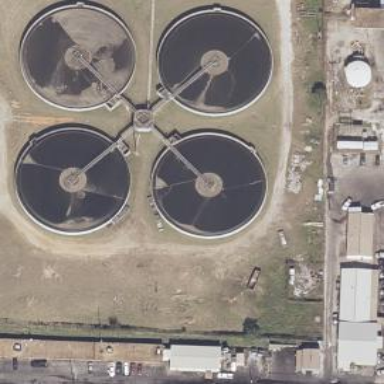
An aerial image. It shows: Image of wastewater.